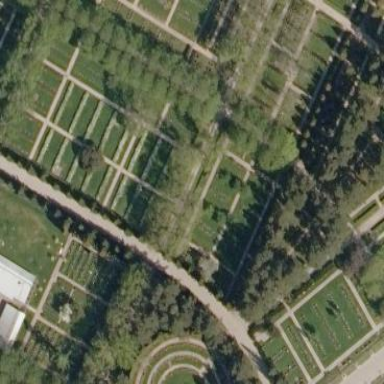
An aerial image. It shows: Sector in the cemetery.